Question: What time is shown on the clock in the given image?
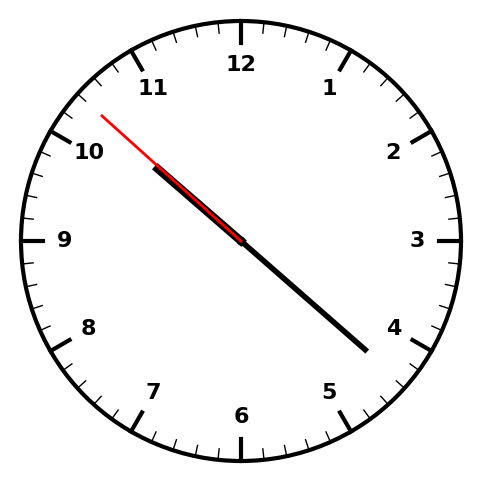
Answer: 10:21:52